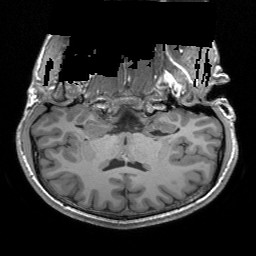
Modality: T1w
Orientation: sagittal